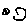
Label: smiley face